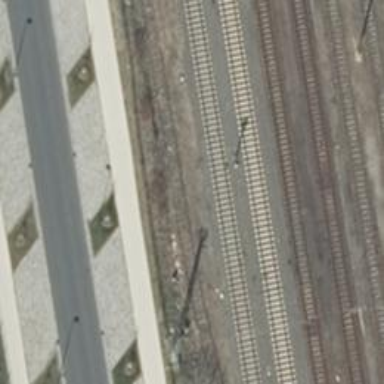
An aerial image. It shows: Abandoned railway yard.